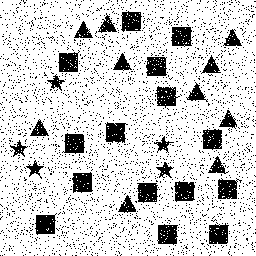
Squares: 15
Triangles: 10
Stars: 5
Total shapes: 30